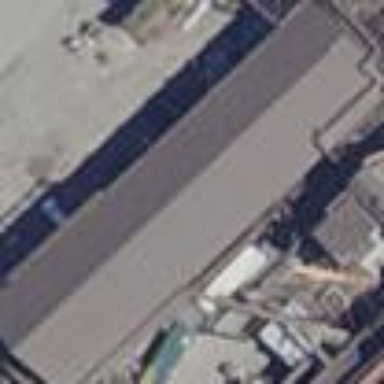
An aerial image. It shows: Industrial building.